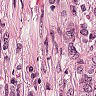
Metastatic tissue present: yes